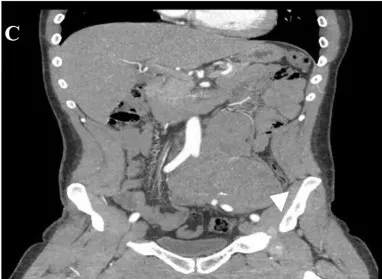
WB-CT scan at diagnosis of patient 1. And periaortic and peri-common iliac artery lesion with an extensive encasement of this vessel.
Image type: radiology (ct)